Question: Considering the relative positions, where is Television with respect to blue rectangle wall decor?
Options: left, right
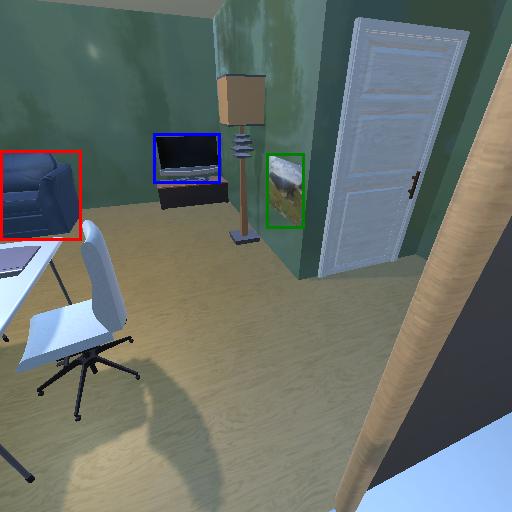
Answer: left